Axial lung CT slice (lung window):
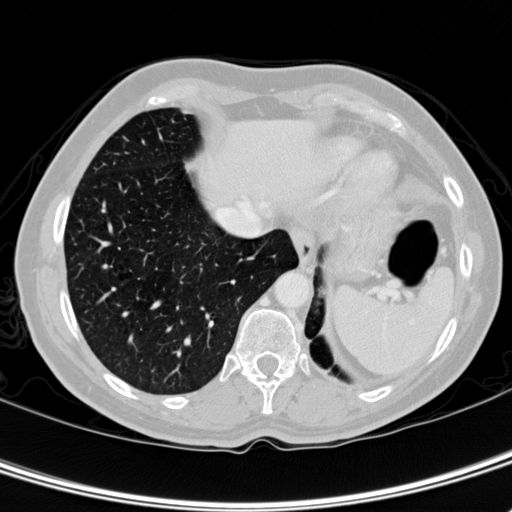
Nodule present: no